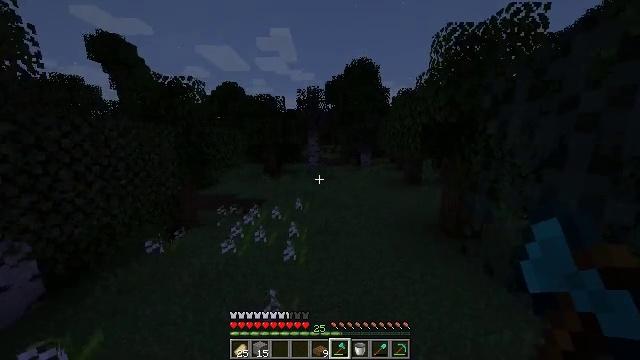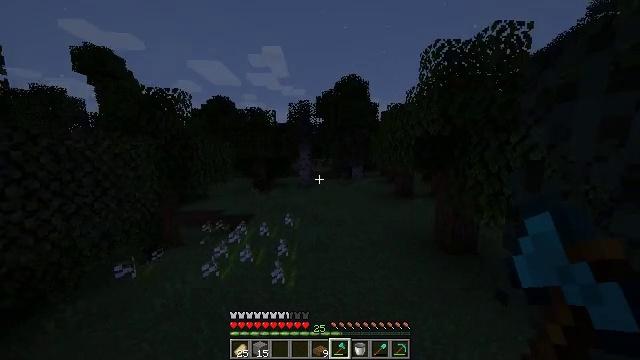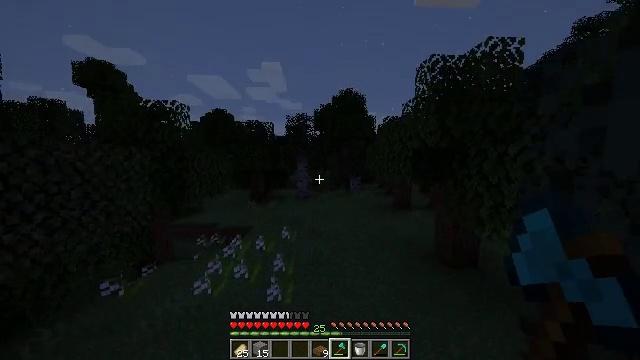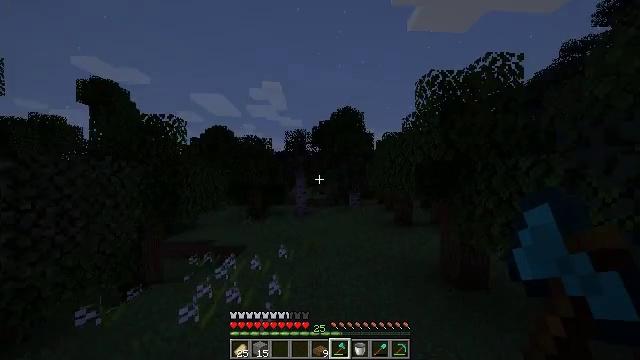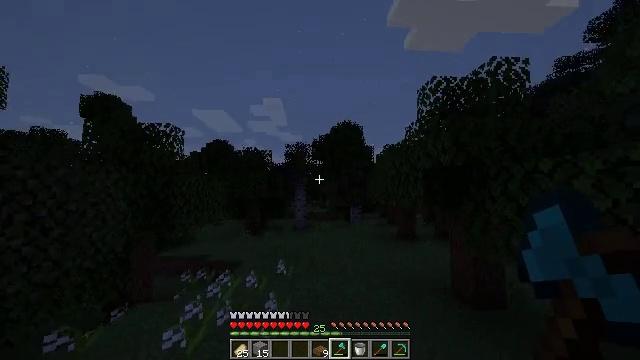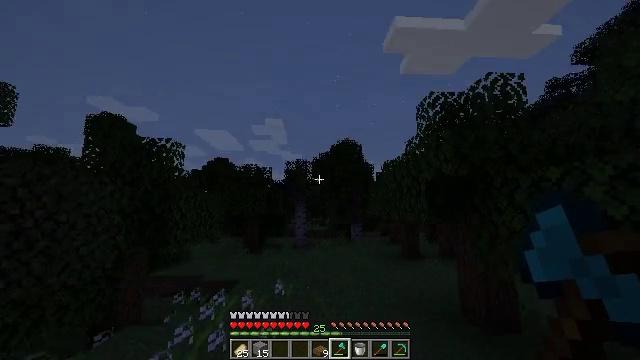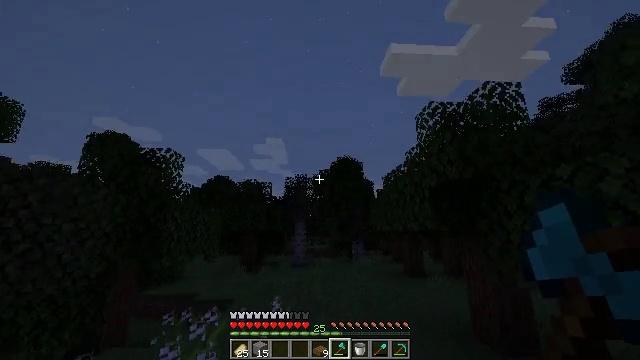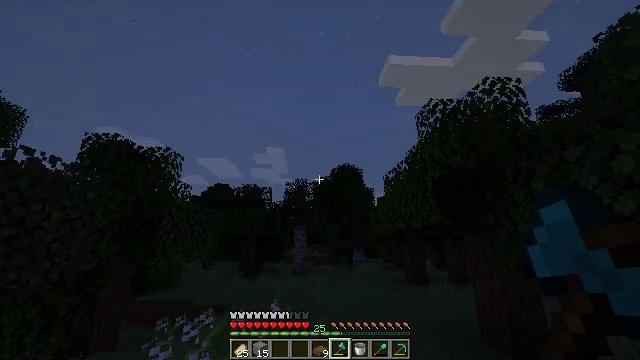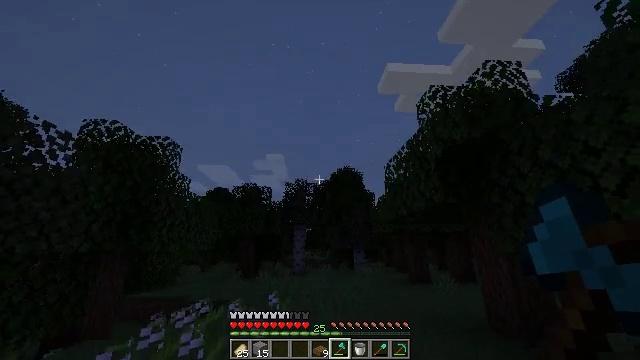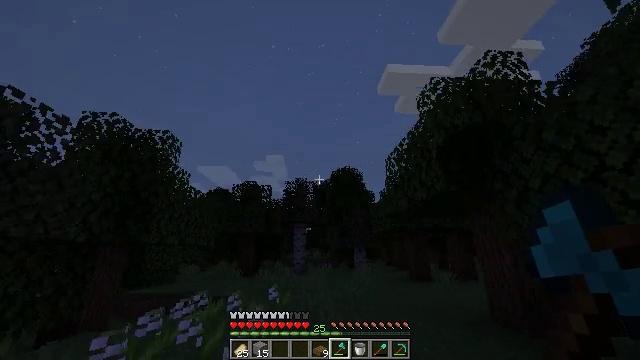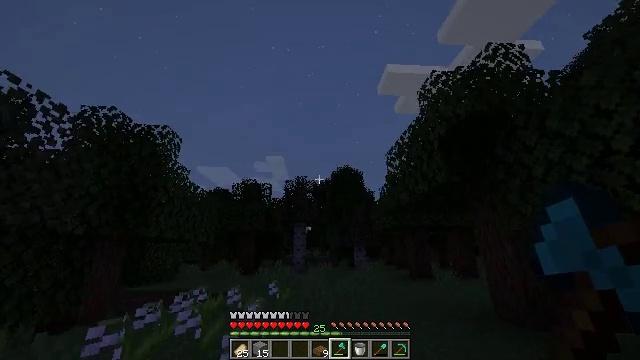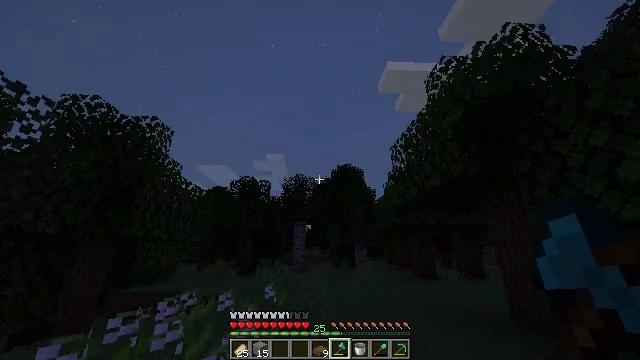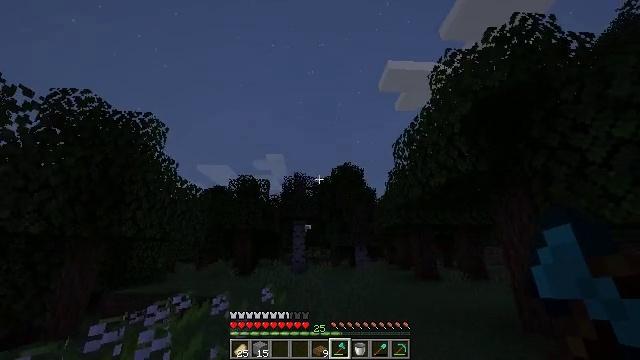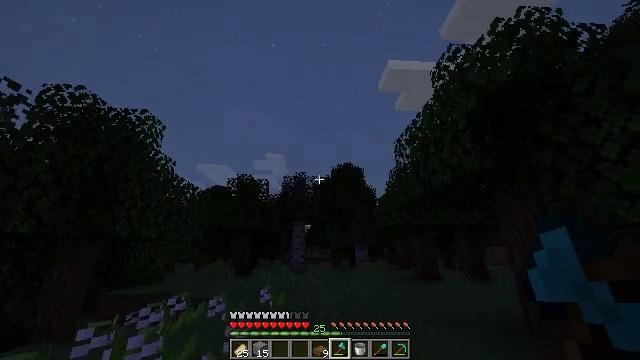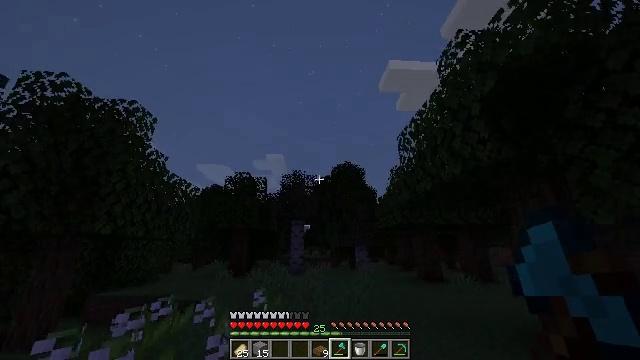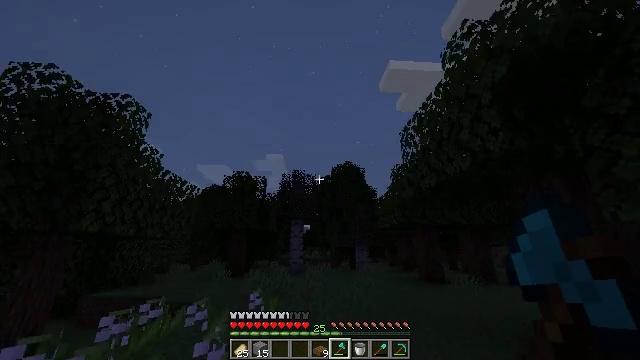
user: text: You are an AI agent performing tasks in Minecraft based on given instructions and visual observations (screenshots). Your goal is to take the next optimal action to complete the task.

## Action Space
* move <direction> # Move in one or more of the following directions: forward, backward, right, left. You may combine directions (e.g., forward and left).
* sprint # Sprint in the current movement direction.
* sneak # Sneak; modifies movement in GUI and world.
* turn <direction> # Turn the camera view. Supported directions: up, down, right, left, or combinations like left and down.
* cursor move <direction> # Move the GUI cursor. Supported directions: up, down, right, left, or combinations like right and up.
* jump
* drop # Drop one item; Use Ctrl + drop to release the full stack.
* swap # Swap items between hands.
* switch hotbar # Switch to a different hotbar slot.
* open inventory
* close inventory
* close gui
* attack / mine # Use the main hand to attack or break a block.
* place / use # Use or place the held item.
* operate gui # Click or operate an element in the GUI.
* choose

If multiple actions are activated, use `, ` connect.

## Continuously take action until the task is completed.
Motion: motion action
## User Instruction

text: Kill the cow.
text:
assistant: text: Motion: move forward, turn right and up
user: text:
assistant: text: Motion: move forward, turn up
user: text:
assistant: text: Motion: move forward, turn up
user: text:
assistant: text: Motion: move forward, turn up
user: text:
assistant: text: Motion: move forward, turn up
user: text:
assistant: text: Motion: move forward, turn up
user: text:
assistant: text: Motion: move forward, turn up
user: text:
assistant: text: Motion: move forward, turn up
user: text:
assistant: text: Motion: move forward
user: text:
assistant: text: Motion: move forward
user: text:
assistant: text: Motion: move forward, sprint
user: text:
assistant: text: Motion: move forward, sprint
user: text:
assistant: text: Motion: move forward, sprint
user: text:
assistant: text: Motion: move forward, sprint
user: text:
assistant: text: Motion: move forward
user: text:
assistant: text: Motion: move forward
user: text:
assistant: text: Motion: move forward
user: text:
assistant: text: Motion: move forward
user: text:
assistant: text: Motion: move forward
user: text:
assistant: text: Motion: move forward
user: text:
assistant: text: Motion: move forward, turn down
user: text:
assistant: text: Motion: move forward, turn right and down
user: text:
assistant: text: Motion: move forward, sprint, turn right and down
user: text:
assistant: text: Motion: move forward, sprint, turn right and down
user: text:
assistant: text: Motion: move forward, sprint, turn down
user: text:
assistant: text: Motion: move forward, sprint, turn down
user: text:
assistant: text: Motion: move forward, turn down
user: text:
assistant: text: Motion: move forward
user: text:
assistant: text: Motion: move forward, turn down
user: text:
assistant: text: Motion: move forward, turn left and down